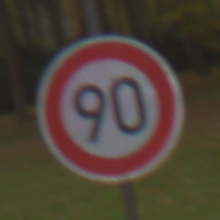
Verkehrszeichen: Geschwindigkeit90
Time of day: Midday
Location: Outdoor (Nature)
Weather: Overcast
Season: Autumn
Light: Natural